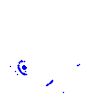
Particle: kaon